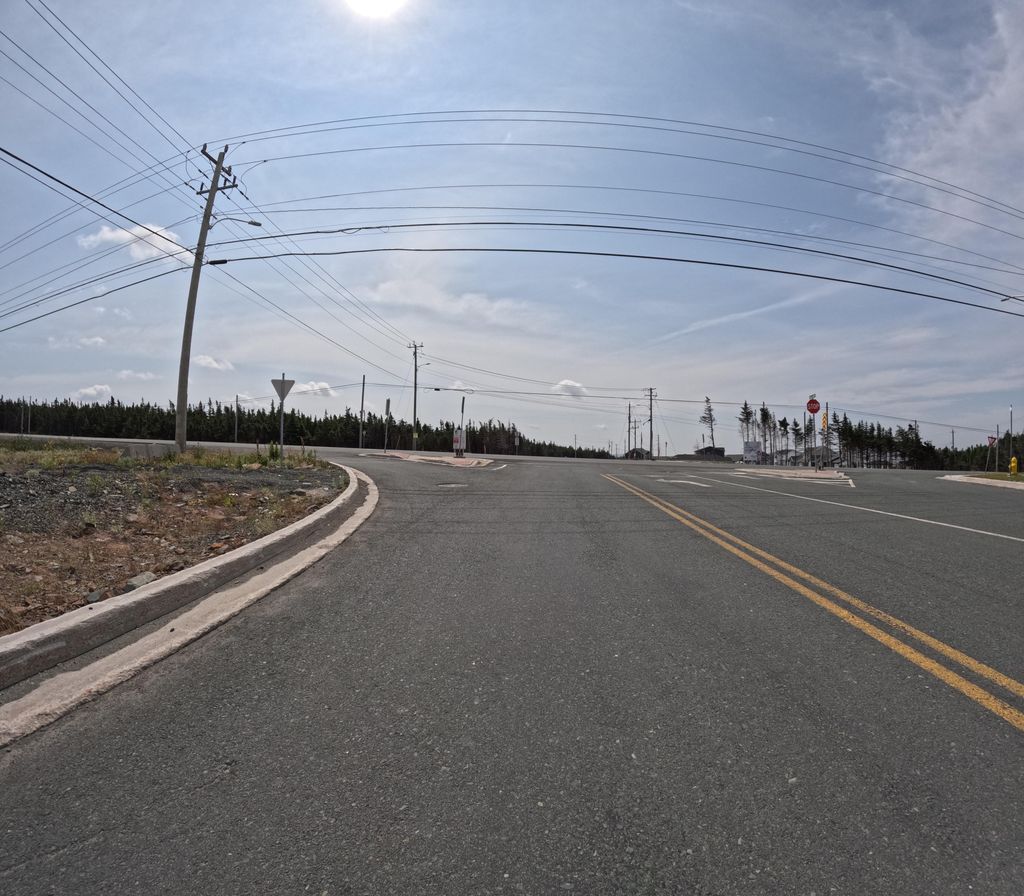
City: st_johns